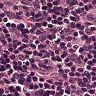
Metastatic tissue present: no